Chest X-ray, AP view. Patient: 58 years old, sex F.
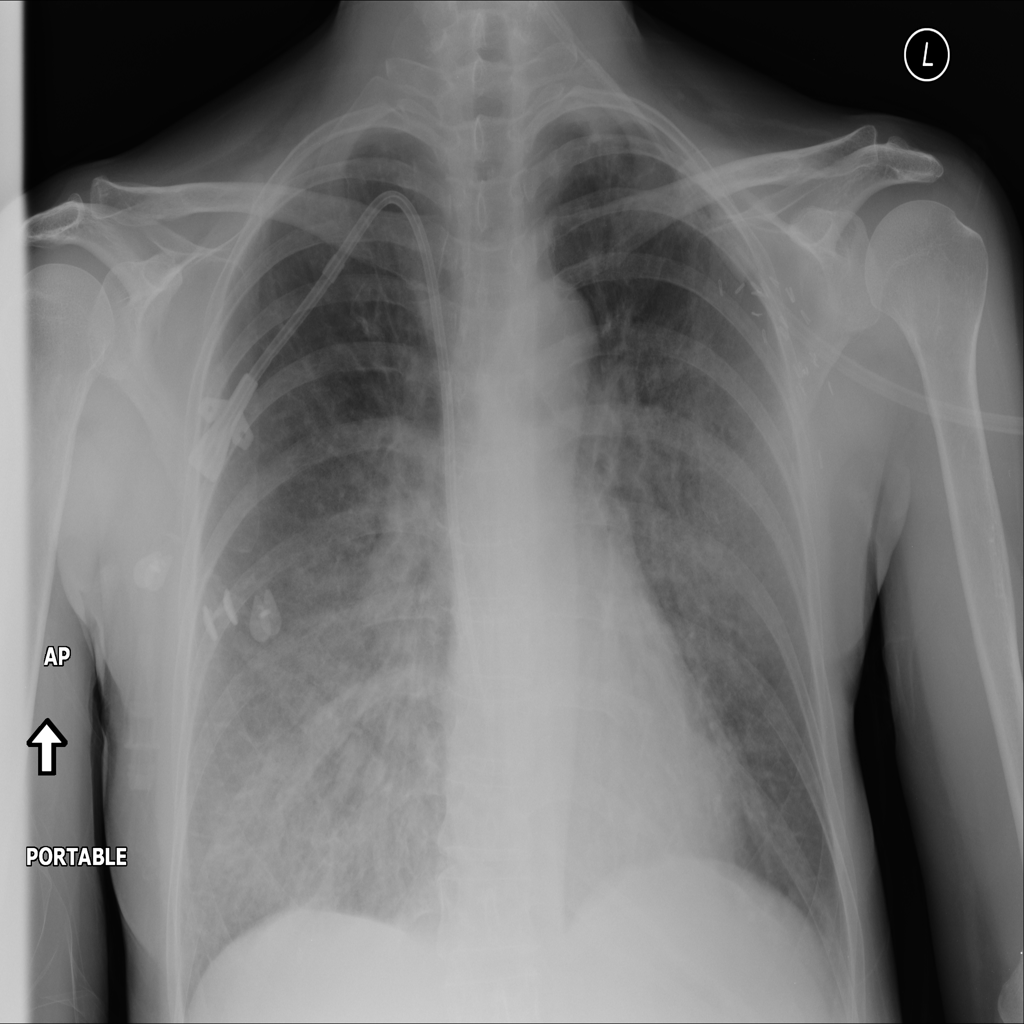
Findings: No Finding